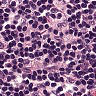
Metastatic tissue present: no